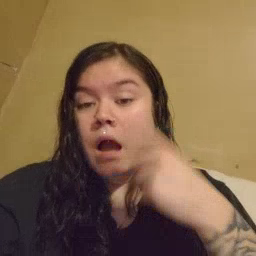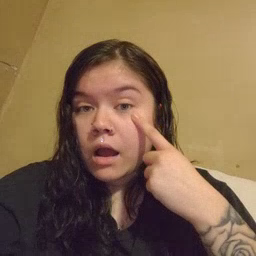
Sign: eye